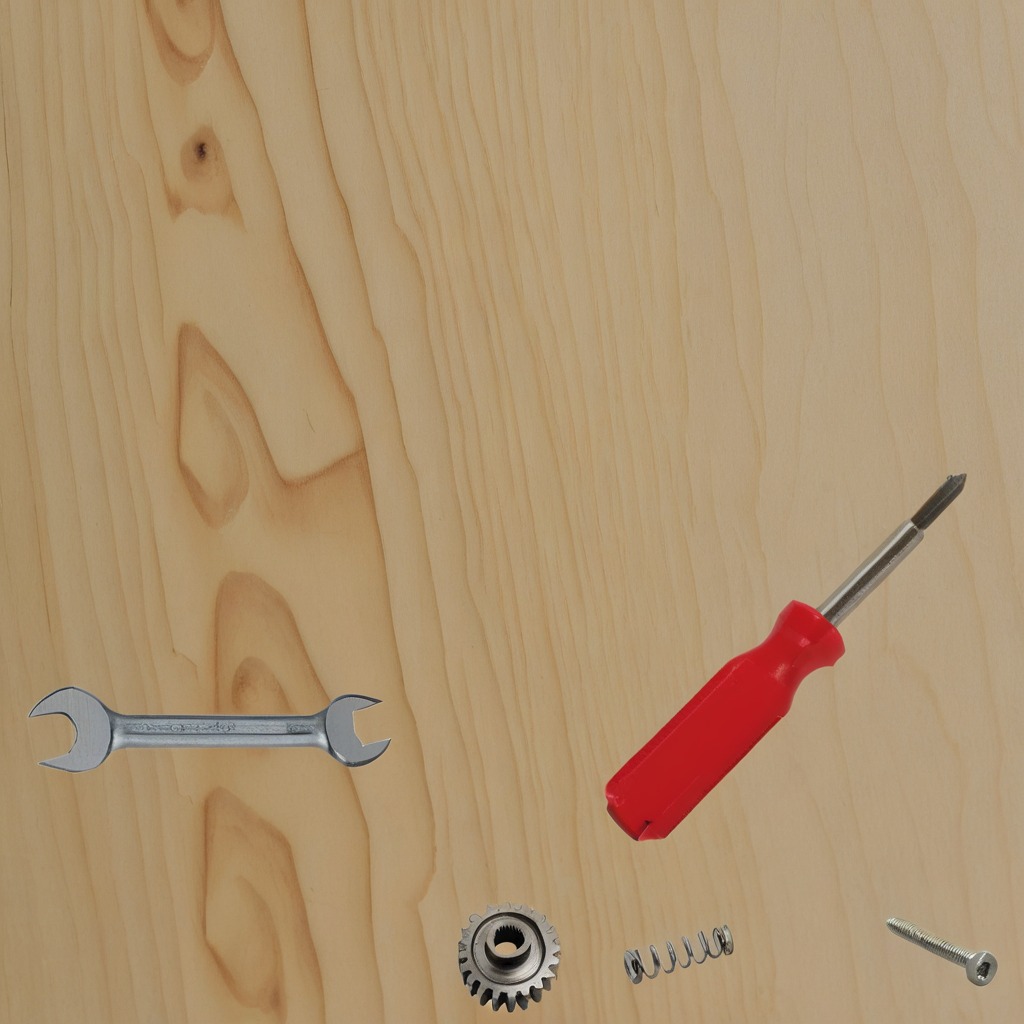
A steel gear with teeth, a metal machine screw, a coiled metal spring, a screwdriver, and a wrench are lying on the plywood surface.